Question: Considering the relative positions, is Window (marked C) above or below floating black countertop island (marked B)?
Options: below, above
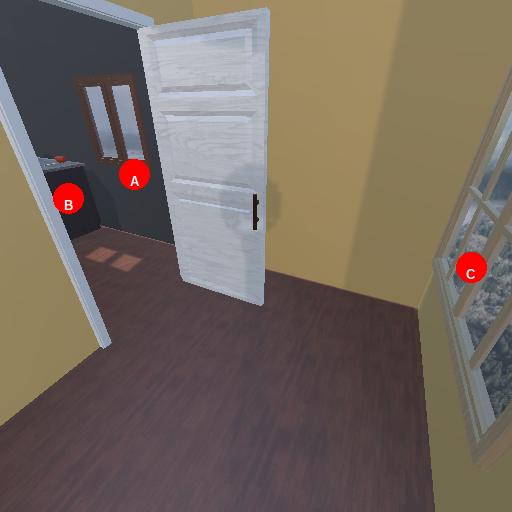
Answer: below